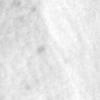
Label: no_change